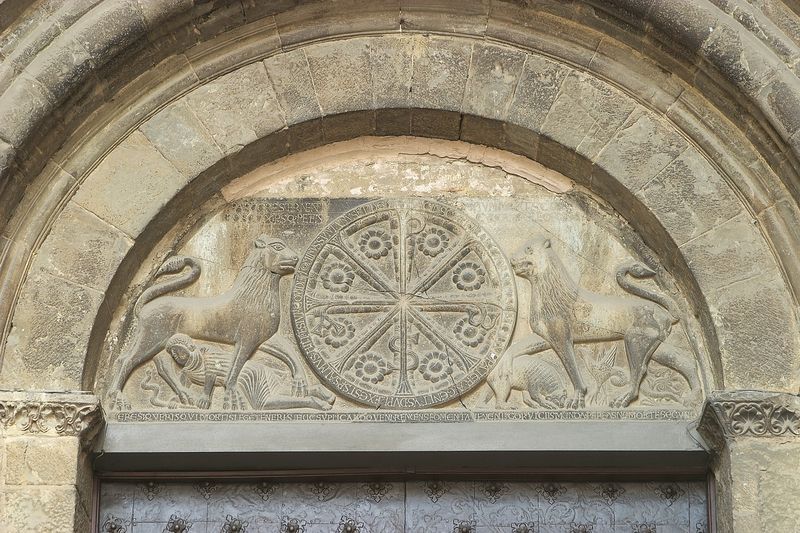
Titel: Kathedrale in Jaca
Standort: Jaca, Kathedrale (EU - E)
Schlagwörter: vogel, wolf, menschen, blume, blumen, tür, hund, tier, tiere, mensch, stein, steine, kirche, rund, schwanz, schrift, bogen, man, mauer, rad, rundbogen, inschrift, metall, tor, foto, gewölbe, torbogen, dom, scheibe, text, schlange, gravur, rom, kapitell, portal, sims, löwen, romanik, löwe, kriechen, draht, tympanon, romanisch, latein, thympanon, kalkstein, bogenfeld, toreingang, graviert, steinbogen, okkult, sonnensymbol, s, rad des lebens, tiker, okult, 2 löwen, donnensymbol